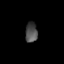
Tissue: lung
Cell type: Epithelial cells
Senescence score: 0.137
Nuclear area (px): 237
Mean DAPI intensity: 76.949